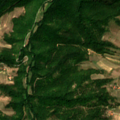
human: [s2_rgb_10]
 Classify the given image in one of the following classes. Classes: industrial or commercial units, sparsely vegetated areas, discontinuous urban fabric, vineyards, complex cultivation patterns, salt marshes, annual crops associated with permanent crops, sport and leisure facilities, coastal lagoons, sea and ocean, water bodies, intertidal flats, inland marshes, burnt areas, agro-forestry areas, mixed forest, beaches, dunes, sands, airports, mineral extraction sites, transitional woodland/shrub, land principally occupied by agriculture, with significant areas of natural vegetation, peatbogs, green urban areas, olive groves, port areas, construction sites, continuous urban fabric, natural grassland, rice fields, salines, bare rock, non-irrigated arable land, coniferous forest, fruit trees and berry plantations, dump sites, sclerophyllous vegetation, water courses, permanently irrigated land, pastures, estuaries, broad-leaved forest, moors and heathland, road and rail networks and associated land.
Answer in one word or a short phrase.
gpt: complex cultivation patterns, land principally occupied by agriculture, with significant areas of natural vegetation, broad-leaved forest